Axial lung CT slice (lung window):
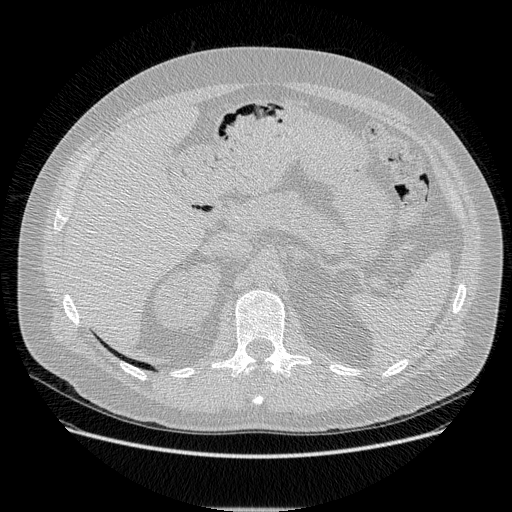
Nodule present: no